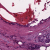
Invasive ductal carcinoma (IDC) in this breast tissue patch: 0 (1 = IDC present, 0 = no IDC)